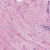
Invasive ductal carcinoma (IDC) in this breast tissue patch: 1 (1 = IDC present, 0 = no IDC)